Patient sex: M
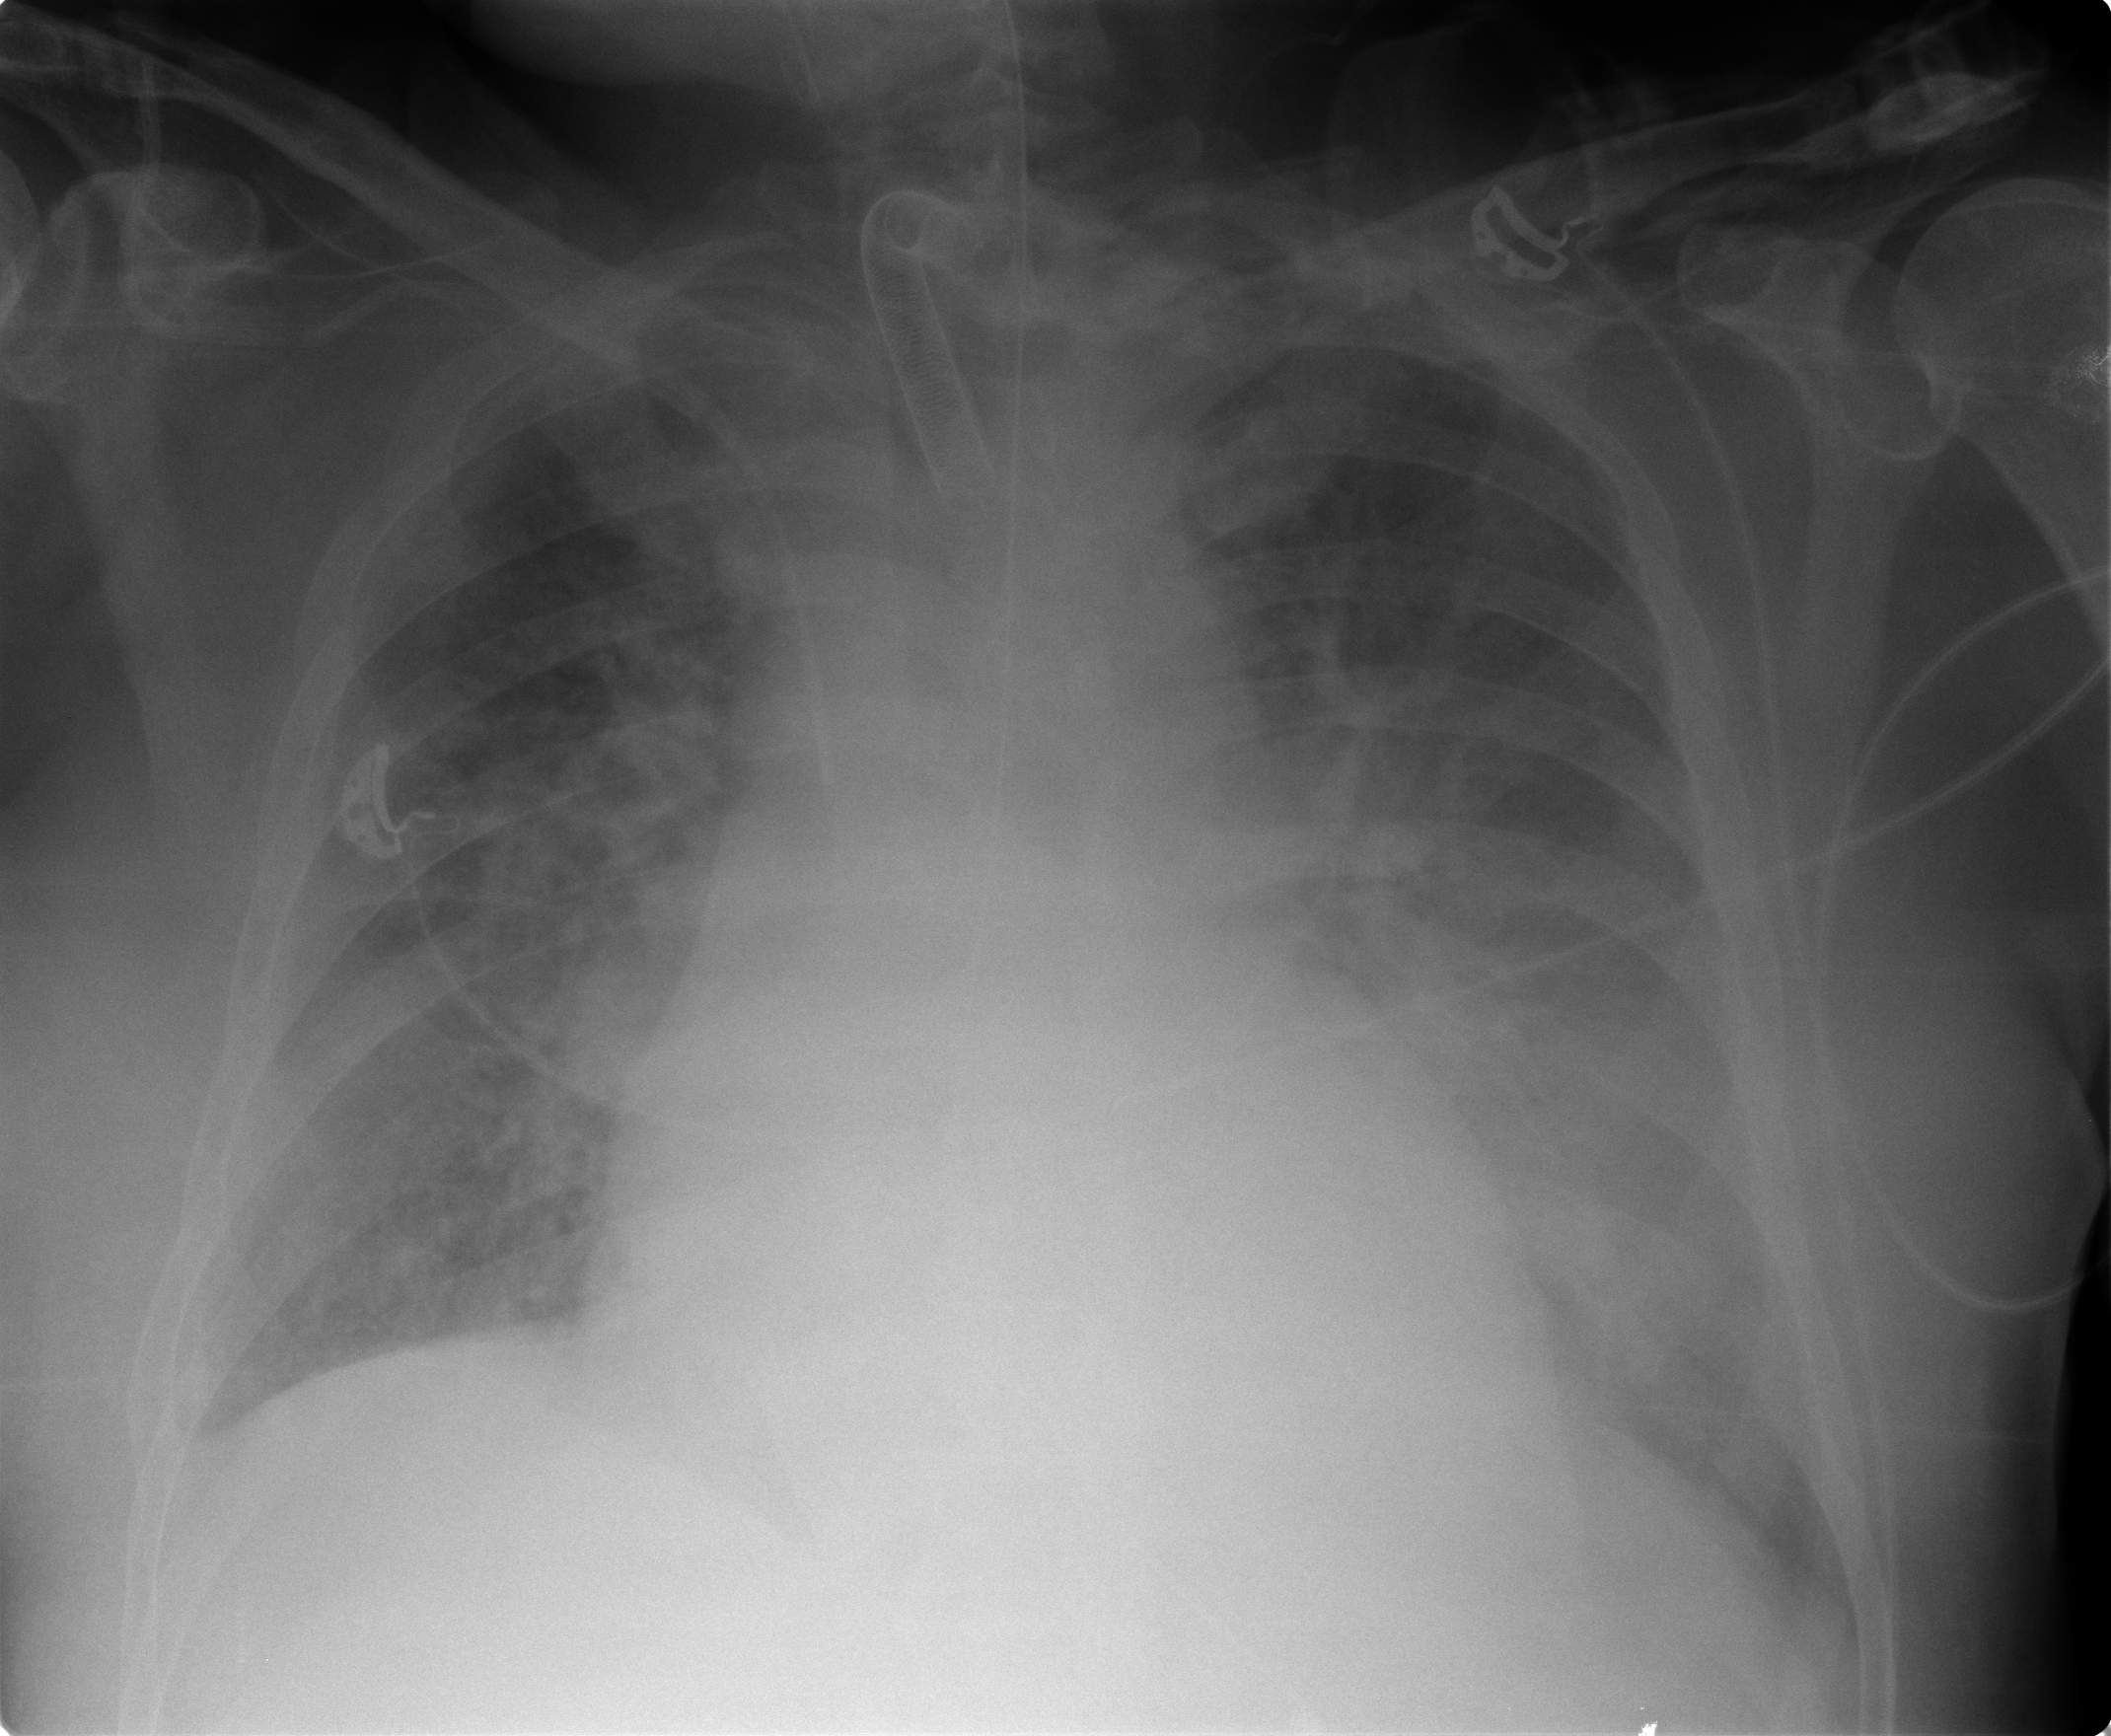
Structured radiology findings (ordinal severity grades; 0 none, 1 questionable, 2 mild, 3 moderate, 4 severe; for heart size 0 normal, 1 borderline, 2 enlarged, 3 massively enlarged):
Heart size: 0
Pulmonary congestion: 3
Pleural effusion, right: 1
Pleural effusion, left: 2
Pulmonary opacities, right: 2
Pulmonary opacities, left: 2
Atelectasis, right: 2
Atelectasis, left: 3